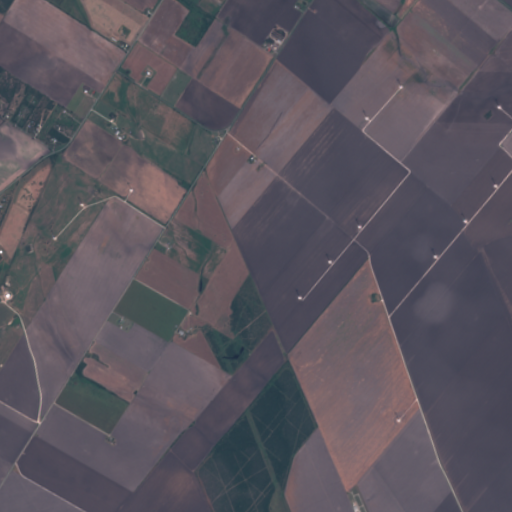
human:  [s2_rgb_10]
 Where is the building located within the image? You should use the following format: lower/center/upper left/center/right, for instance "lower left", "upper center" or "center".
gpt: The building is located in the upper left of the image.
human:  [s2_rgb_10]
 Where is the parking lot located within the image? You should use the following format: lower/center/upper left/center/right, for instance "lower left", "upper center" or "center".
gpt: There is no parking lot in the image.